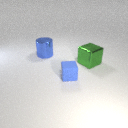
large green metal cube to the right of small blue rubber cube